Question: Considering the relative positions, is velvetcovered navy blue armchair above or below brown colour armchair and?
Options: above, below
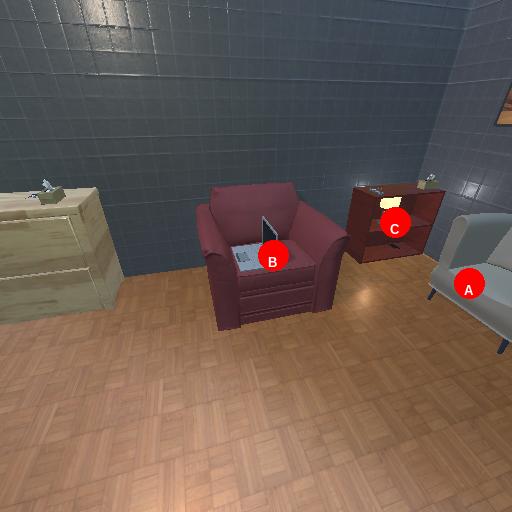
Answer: above